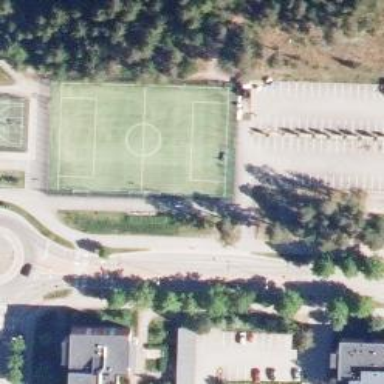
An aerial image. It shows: Sports centre in the leisure land.